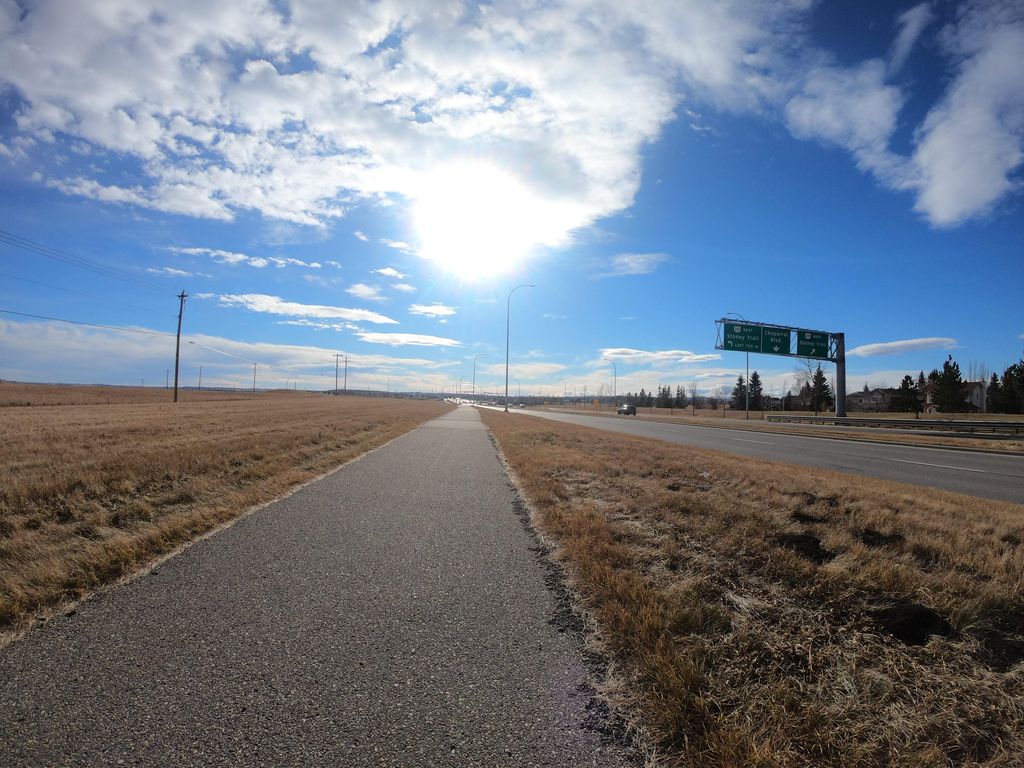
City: calgary